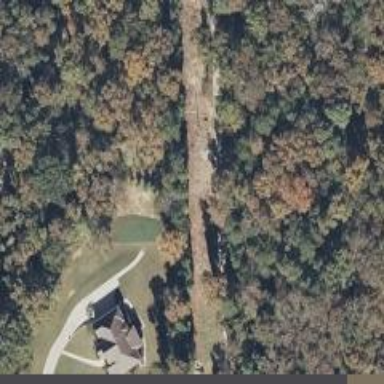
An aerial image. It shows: Driveway leading to service road.